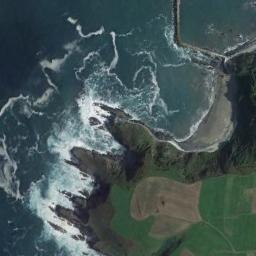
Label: beach